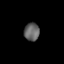
Tissue: lung
Cell type: T cells
Senescence score: 0.2323
Nuclear area (px): 264
Mean DAPI intensity: 99.92